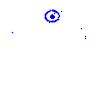
Particle: pion